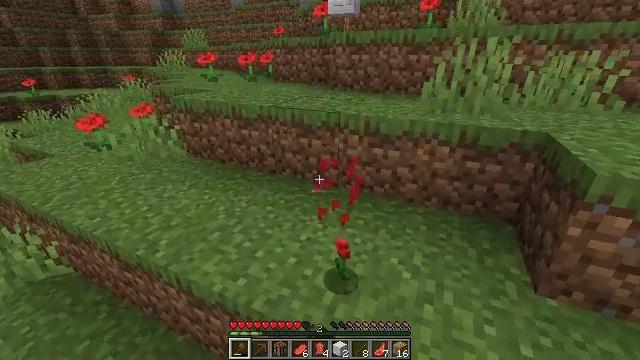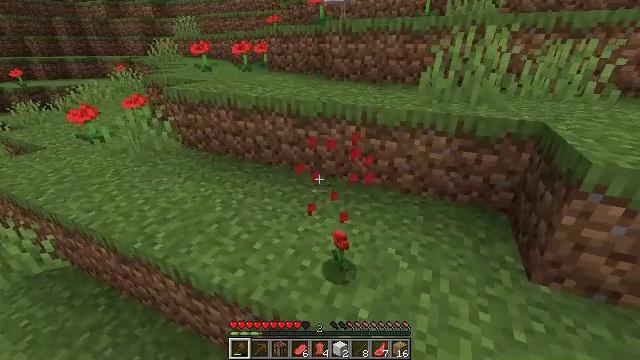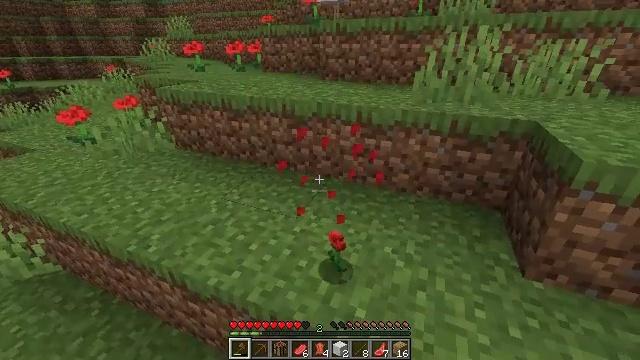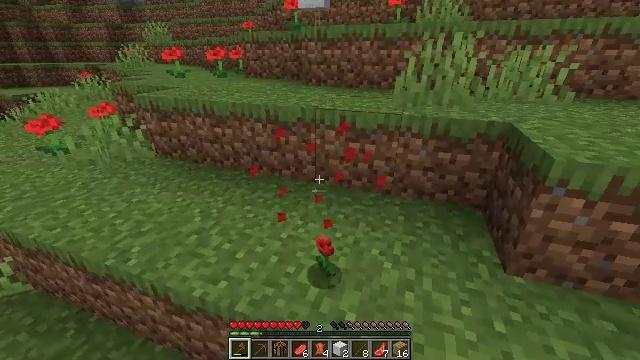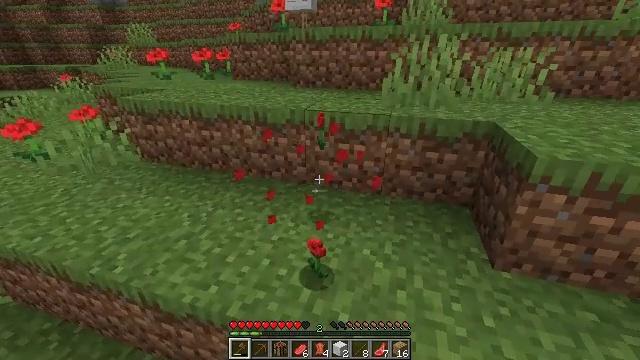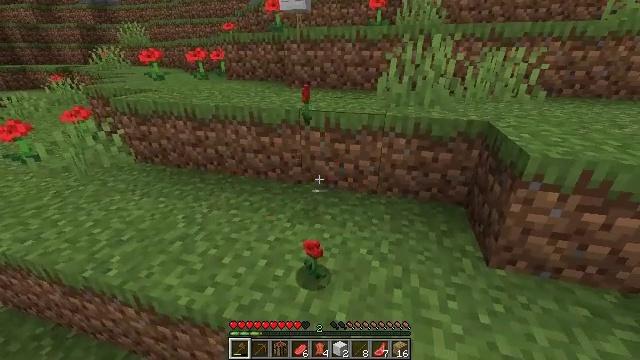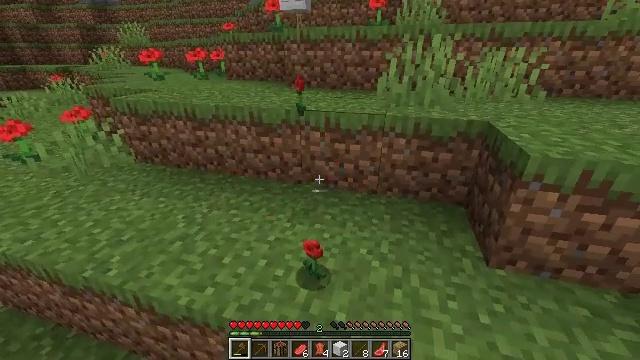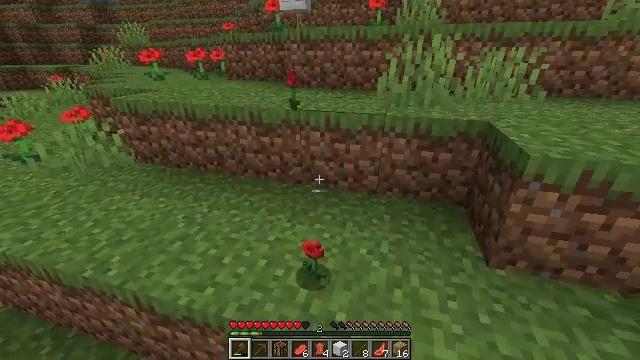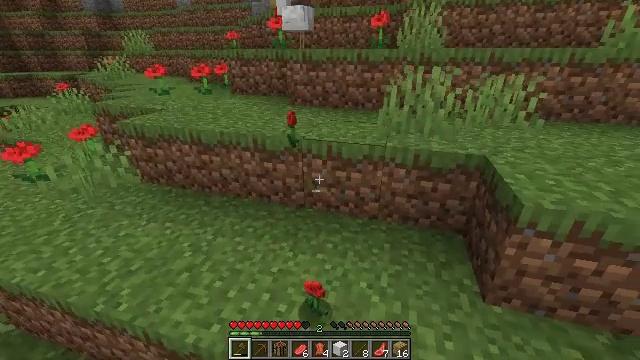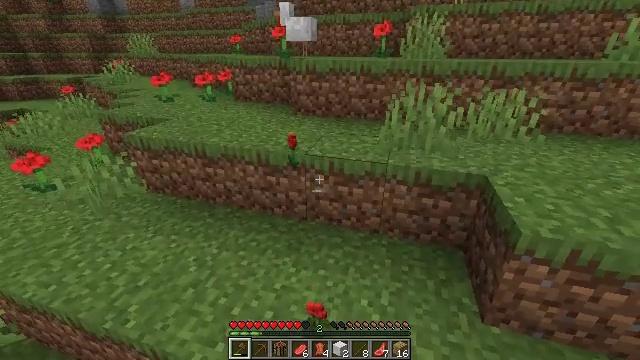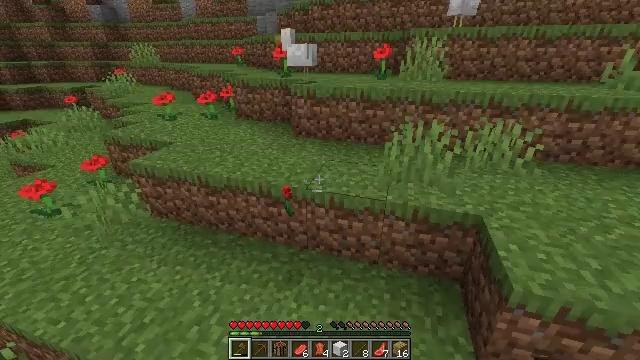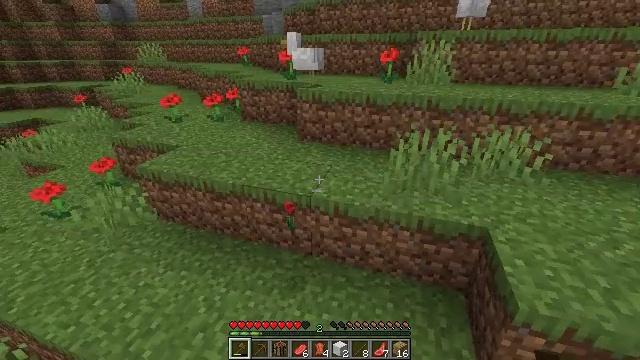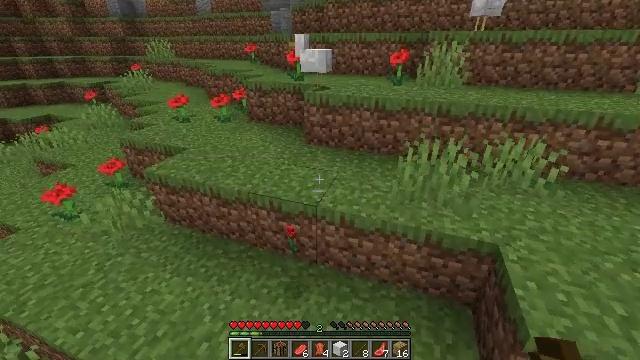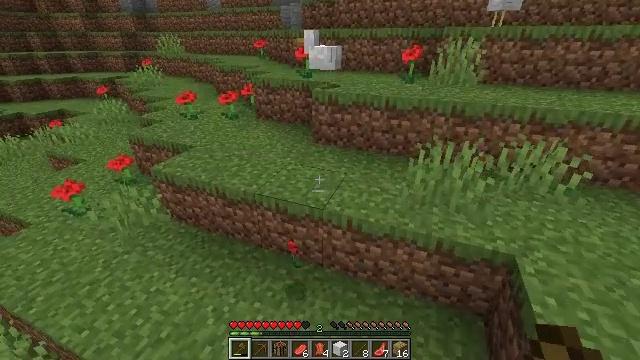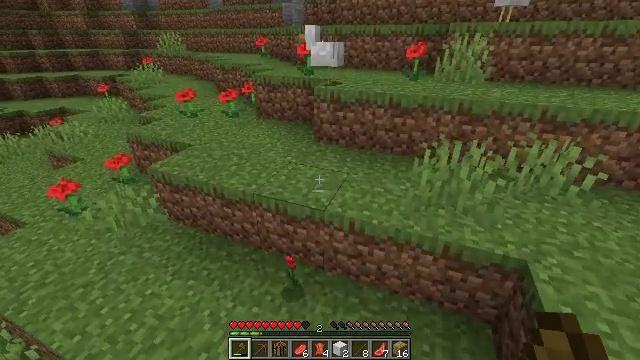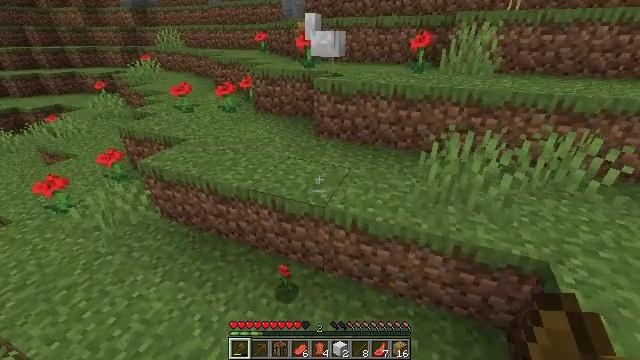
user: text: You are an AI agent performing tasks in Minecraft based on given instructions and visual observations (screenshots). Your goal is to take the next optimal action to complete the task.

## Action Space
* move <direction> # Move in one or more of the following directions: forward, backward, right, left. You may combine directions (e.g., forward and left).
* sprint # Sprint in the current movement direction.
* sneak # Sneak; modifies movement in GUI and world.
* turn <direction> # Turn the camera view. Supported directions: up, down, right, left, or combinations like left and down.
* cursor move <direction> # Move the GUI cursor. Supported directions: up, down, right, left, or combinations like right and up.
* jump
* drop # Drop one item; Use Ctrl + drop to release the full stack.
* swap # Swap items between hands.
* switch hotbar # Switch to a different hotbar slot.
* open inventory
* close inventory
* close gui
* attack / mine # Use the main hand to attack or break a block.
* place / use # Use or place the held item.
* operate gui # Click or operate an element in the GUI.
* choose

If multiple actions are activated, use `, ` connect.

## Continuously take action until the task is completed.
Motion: motion action
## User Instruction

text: Mine the poppy flower.
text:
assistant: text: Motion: turn down
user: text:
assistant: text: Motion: turn right
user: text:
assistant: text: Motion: turn right and up
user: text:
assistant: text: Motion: turn right
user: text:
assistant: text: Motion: turn right
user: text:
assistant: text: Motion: no_op
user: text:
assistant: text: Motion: no_op
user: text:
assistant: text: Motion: move forward, jump
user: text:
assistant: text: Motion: move forward, jump
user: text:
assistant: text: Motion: move forward, jump
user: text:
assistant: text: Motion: move forward, turn left, jump
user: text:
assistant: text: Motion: move forward, turn left and down
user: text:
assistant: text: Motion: move forward, turn left
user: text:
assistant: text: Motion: move forward
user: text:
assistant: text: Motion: move forward
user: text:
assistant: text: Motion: move forward
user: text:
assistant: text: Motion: move forward, turn up
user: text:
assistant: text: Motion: move forward
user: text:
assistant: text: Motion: move forward, turn left
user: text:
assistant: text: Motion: move forward, turn left
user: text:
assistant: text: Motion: move forward, turn left, jump
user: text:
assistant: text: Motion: move forward, turn left, jump
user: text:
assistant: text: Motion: move forward, turn left, jump
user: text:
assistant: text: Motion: move forward, turn left, jump
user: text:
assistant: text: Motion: move forward, turn left, jump
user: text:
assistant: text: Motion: move forward, jump
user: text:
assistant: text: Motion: move forward, jump
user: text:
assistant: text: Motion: move forward
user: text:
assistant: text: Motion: move forward
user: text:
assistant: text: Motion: move forward